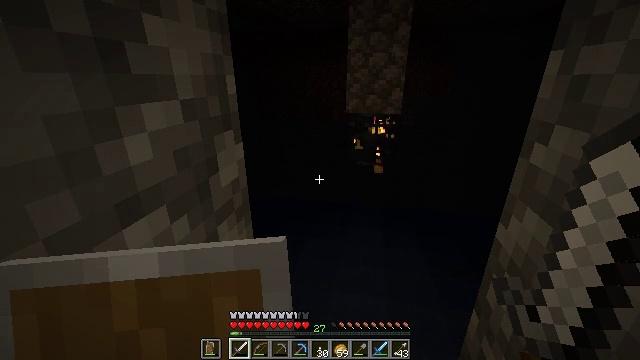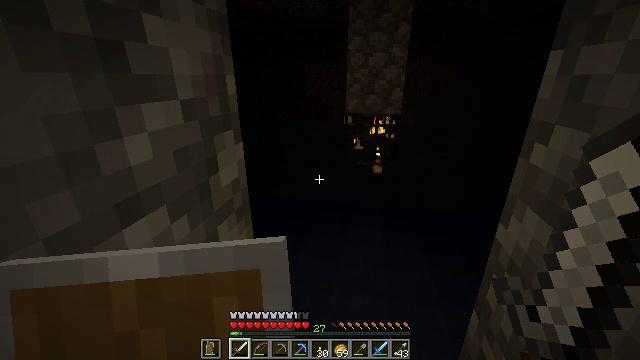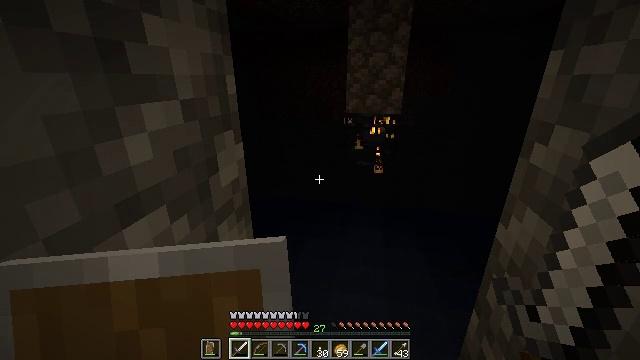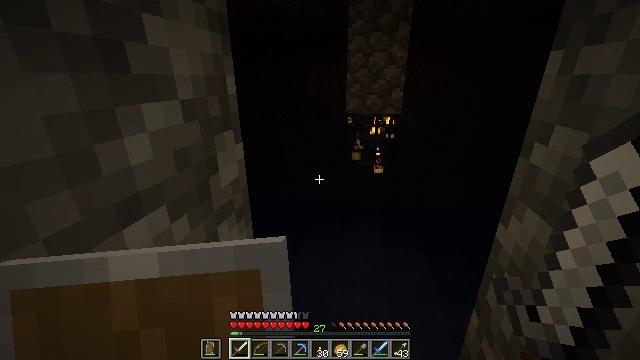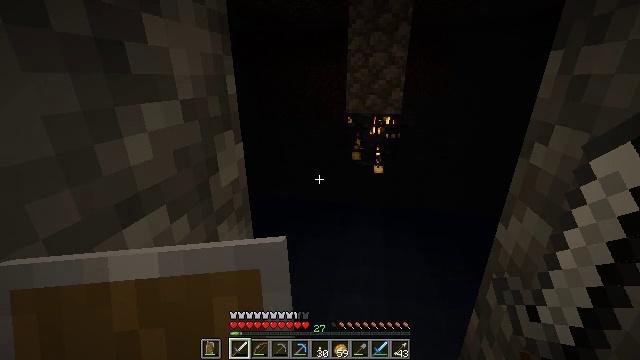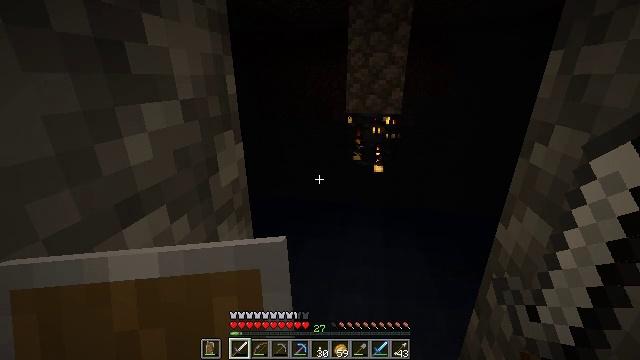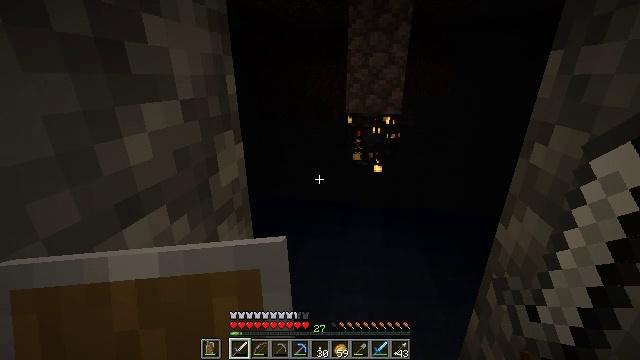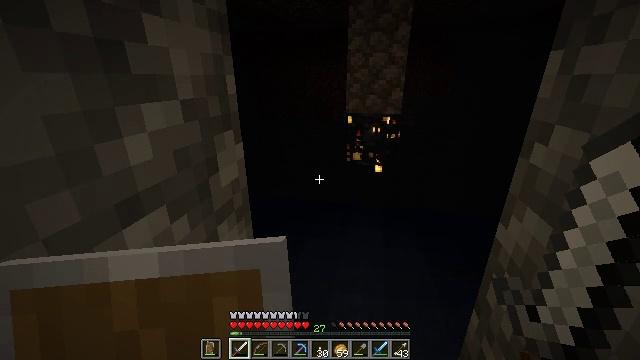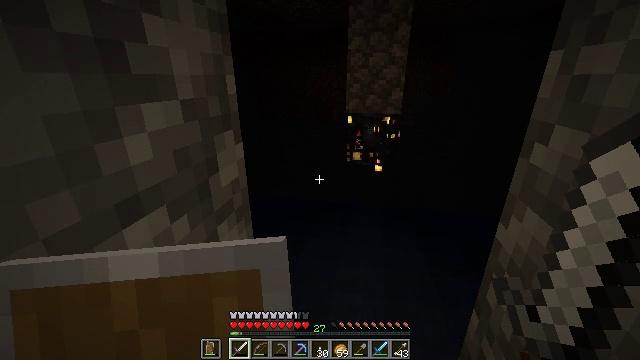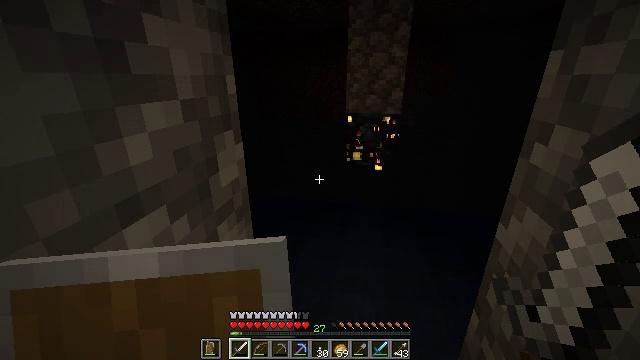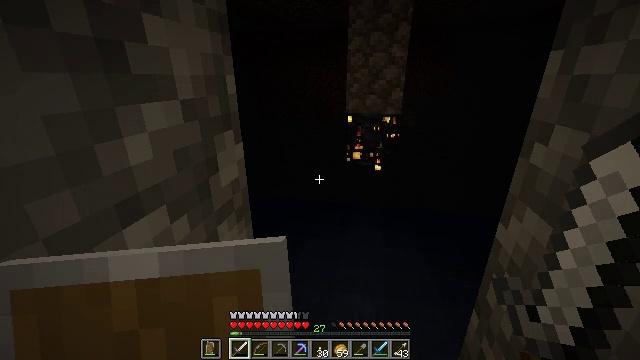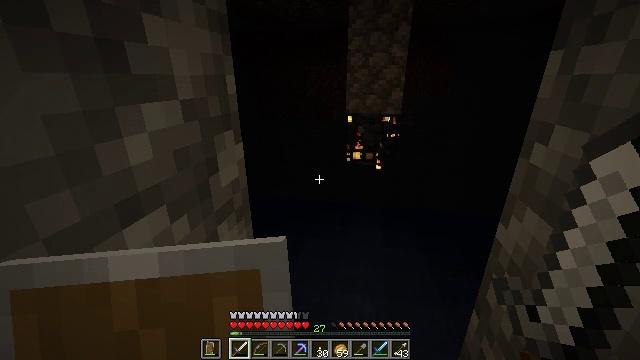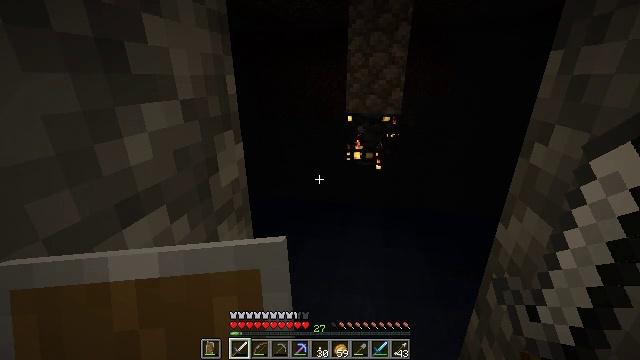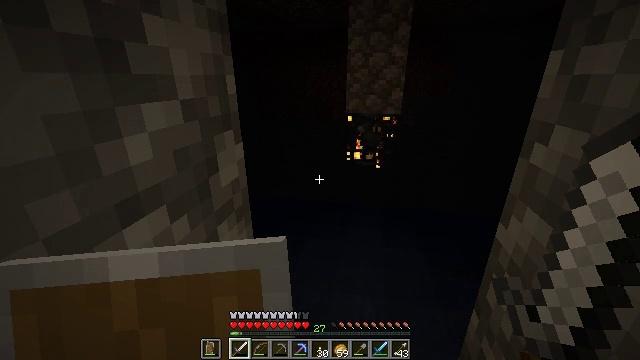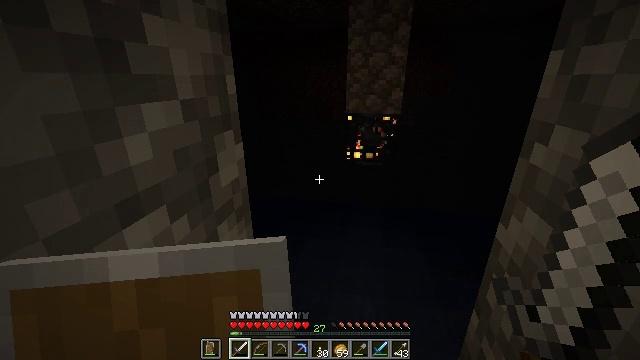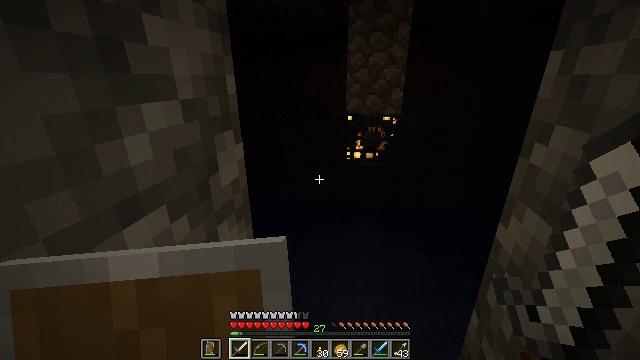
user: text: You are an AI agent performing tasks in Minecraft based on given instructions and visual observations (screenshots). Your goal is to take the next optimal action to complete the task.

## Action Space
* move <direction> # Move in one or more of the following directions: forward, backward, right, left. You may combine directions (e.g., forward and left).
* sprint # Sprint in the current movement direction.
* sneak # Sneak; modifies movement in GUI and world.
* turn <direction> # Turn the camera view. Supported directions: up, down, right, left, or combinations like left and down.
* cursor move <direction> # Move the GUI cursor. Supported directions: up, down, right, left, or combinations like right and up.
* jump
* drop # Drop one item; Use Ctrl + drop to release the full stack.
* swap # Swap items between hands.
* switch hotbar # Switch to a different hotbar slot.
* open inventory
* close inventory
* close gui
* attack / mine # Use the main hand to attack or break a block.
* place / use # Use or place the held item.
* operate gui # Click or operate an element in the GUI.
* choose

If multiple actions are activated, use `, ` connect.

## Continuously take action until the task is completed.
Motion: motion action
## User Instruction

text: Drop an iron sword.
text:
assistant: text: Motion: no_op
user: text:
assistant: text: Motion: no_op
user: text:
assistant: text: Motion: no_op
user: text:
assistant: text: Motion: no_op
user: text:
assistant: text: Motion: no_op
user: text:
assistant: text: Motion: no_op
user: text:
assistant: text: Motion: no_op
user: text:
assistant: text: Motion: no_op
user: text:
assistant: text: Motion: no_op
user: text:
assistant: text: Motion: no_op
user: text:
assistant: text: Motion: no_op
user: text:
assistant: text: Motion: no_op
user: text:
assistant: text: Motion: no_op
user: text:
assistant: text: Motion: no_op
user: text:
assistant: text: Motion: no_op
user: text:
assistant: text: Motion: no_op
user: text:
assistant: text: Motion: no_op
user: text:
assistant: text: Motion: no_op
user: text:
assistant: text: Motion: no_op
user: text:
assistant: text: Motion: no_op
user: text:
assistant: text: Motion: no_op
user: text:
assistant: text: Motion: no_op
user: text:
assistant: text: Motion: no_op
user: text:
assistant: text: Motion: no_op
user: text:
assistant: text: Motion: no_op
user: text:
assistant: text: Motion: no_op
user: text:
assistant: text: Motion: no_op
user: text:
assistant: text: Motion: no_op
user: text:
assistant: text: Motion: no_op
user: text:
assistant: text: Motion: no_op